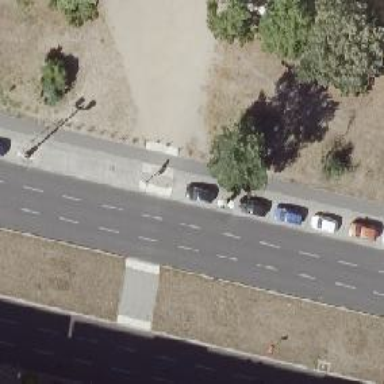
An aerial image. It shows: Unmarked crossing with kerb extension on the right side.